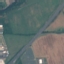
Land use / land cover class: Highway